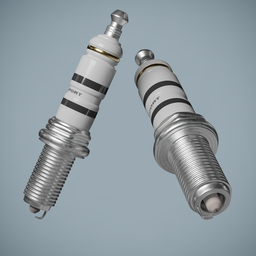
Label: mechanical